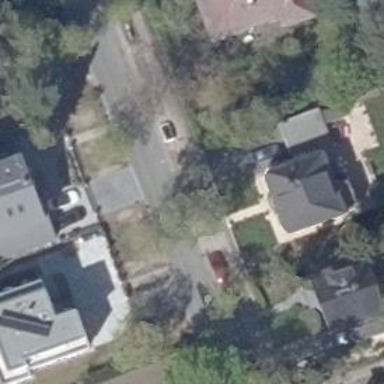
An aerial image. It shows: Parallel street-side asphalt road with left sidewalk for parking.